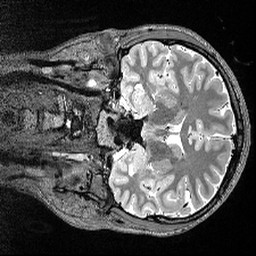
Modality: T2w
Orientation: coronal
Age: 33
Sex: female